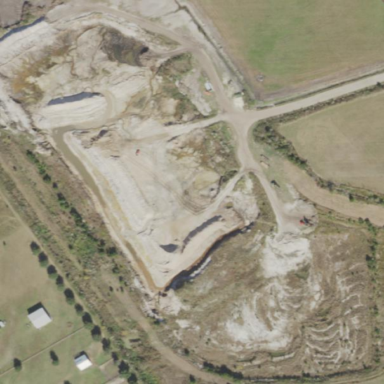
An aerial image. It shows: Sand quarry.